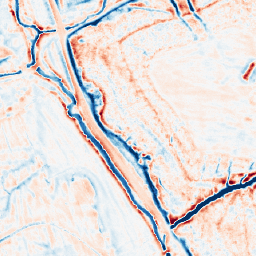
Category: edge_preserving
Decomposition family: bilateral
Decomposition parameters: d: 15
sigma_color: 50
sigma_space: 50
Upsampling method: area
Upsampling parameters: scale: 2
Upsampling scale: 2